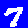
Digit: 7